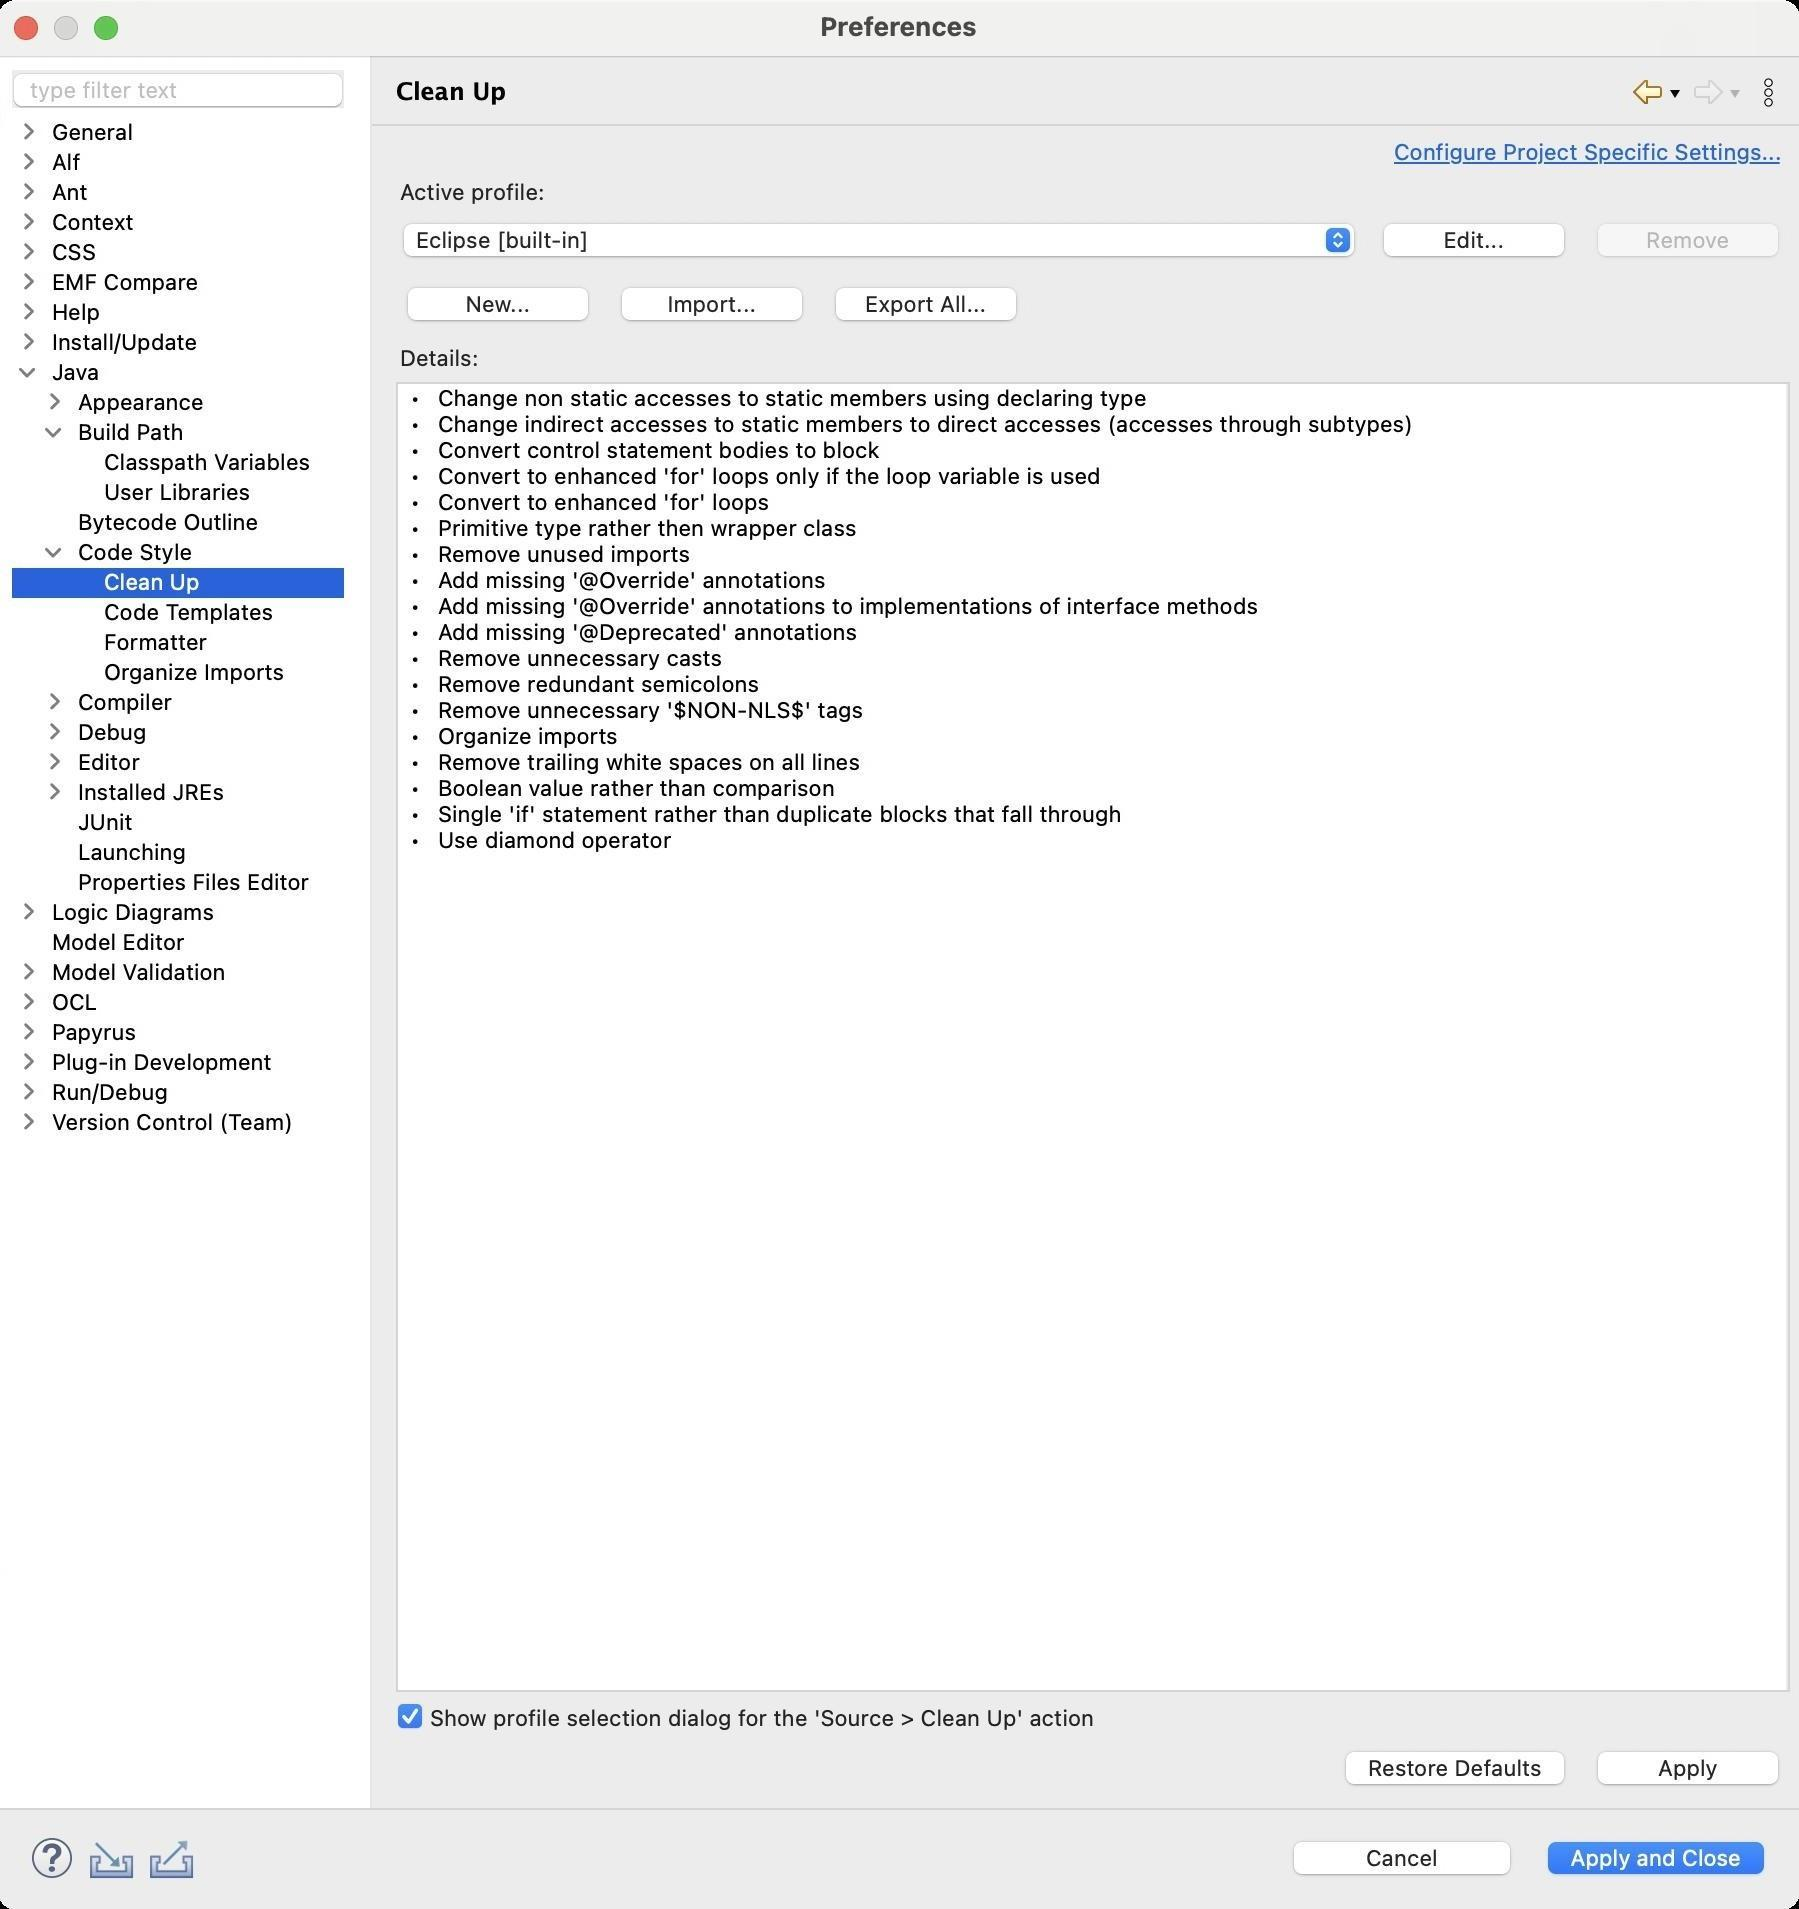
Accessibility tree:
{"name": "Preferences", "role": "AXWindow", "description": null, "role_description": "standard window", "value": null, "position": "480.00;95.00", "size": "901;955", "children": [{"name": "Apply_and_Close", "role": "AXButton", "description": null, "role_description": "button", "value": null, "position": "769.00;917.00", "size": "120;27", "children": []}, {"name": "Cancel", "role": "AXButton", "description": null, "role_description": "button", "value": null, "position": "642.00;917.00", "size": "120;27", "children": []}, {"name": null, "role": "AXToolbar", "description": null, "role_description": "toolbar", "value": null, "position": "12.00;915.00", "size": "90;30", "children": [{"name": "Help", "role": "AXCheckBox", "description": null, "role_description": "checkbox", "value": 0, "position": "12.00;915.00", "size": "30;30", "children": []}, {"name": "Import", "role": "AXButton", "description": null, "role_description": "button", "value": null, "position": "42.00;915.00", "size": "30;30", "children": []}, {"name": "Export", "role": "AXButton", "description": null, "role_description": "button", "value": null, "position": "72.00;915.00", "size": "30;30", "children": []}]}, {"name": null, "role": "AXScrollArea", "description": null, "role_description": "scroll area", "value": null, "position": "199.00;69.00", "size": "697;830", "children": [{"name": "Apply", "role": "AXButton", "description": null, "role_description": "button", "value": null, "position": "794.00;872.00", "size": "102;27", "children": []}, {"name": "Restore_Defaults", "role": "AXButton", "description": null, "role_description": "button", "value": null, "position": "668.00;872.00", "size": "121;27", "children": []}, {"name": "Show_profile_selection_dialog_for_the_'Source_>_Clean_Up'_action", "role": "AXCheckBox", "description": null, "role_description": "checkbox", "value": 1, "position": "199.00;851.00", "size": "697;16", "children": []}, {"name": null, "role": "AXScrollArea", "description": null, "role_description": "scroll area", "value": null, "position": "199.00;191.00", "size": "697;655", "children": [{"name": null, "role": "AXTextArea", "description": "", "role_description": "text entry area", "value": "Change non static accesses to static members using declaring type\nChange indirect accesses to static members to direct accesses (accesses through subtypes)\nConvert control statement bodies to block\nConvert to enhanced 'for' loops only if the loop variable is used\nConvert to enhanced 'for' loops\nPrimitive type rather then wrapper class\nRemove unused imports\nAdd missing '@Override' annotations\nAdd missing '@Override' annotations to implementations of interface methods\nAdd missing '@Deprecated' annotations\nRemove unnecessary casts\nRemove redundant semicolons\nRemove unnecessary '$NON-NLS$' tags\nOrganize imports\nRemove trailing white spaces on all lines\nBoolean value rather than comparison\nSingle 'if' statement rather than duplicate blocks that fall through\nUse diamond operator", "position": "200.00;192.00", "size": "694;653", "children": []}, {"name": null, "role": "AXScrollBar", "description": null, "role_description": "scroll bar", "value": 1.0, "position": "200.00;829.00", "size": "695;16", "children": []}, {"name": null, "role": "AXScrollBar", "description": null, "role_description": "scroll bar", "value": 1.0, "position": "879.00;192.00", "size": "16;653", "children": []}]}, {"name": null, "role": "AXStaticText", "description": null, "role_description": "text", "value": "Details:", "position": "199.00;172.00", "size": "697;14", "children": []}, {"name": null, "role": "AXStaticText", "description": null, "role_description": "text", "value": "", "position": "687.00;146.00", "size": "209;14", "children": []}, {"name": "Export_All...", "role": "AXButton", "description": null, "role_description": "button", "value": null, "position": "413.00;140.00", "size": "102;27", "children": []}, {"name": "Import...", "role": "AXButton", "description": null, "role_description": "button", "value": null, "position": "306.00;140.00", "size": "102;27", "children": []}, {"name": "New...", "role": "AXButton", "description": null, "role_description": "button", "value": null, "position": "199.00;140.00", "size": "102;27", "children": []}, {"name": "Remove", "role": "AXButton", "description": null, "role_description": "button", "value": null, "position": "794.00;108.00", "size": "102;27", "children": []}, {"name": "Edit...", "role": "AXButton", "description": null, "role_description": "button", "value": null, "position": "687.00;108.00", "size": "102;27", "children": []}, {"name": null, "role": "AXPopUpButton", "description": null, "role_description": "pop up button", "value": "Eclipse [built-in]", "position": "199.00;110.00", "size": "483;22", "children": []}, {"name": null, "role": "AXStaticText", "description": null, "role_description": "text", "value": "Active profile:", "position": "199.00;89.00", "size": "697;14", "children": []}, {"name": null, "role": "AXScrollArea", "description": null, "role_description": "scroll area", "value": null, "position": "696.00;69.00", "size": "200;15", "children": [{"name": null, "role": "AXTextArea", "description": null, "role_description": "text entry area", "value": "Configure Project Specific Settings...", "position": "696.00;69.00", "size": "200;15", "children": [{"name": "Configure_Project_Specific_Settings...", "role": "AXLink", "description": null, "role_description": "hyperlink", "value": null, "position": "698.00;69.00", "size": "194;13", "children": []}]}]}]}, {"name": null, "role": "AXToolbar", "description": "", "role_description": "toolbar", "value": null, "position": "814.00;35.00", "size": "82;22", "children": [{"name": "Back_to_Code_Style", "role": "AXMenuButton", "description": null, "role_description": "menu button", "value": null, "position": "814.00;35.00", "size": "22;22", "children": []}, {"name": "Forward", "role": "AXMenuButton", "description": null, "role_description": "menu button", "value": null, "position": "844.00;35.00", "size": "22;22", "children": []}, {"name": "Additional_Dialog_Actions", "role": "AXButton", "description": null, "role_description": "button", "value": null, "position": "874.00;35.00", "size": "22;22", "children": []}]}, {"name": null, "role": "AXStaticText", "description": "", "role_description": "text", "value": "Clean Up", "position": "196.00;35.00", "size": "611;21", "children": []}, {"name": null, "role": "AXSplitter", "description": null, "role_description": "splitter", "value": 180, "position": "180.00;28.00", "size": "5;876", "children": []}, {"name": null, "role": "AXScrollArea", "description": null, "role_description": "scroll area", "value": null, "position": "7.00;59.00", "size": "166;845", "children": [{"name": null, "role": "AXOutline", "description": null, "role_description": "outline", "value": null, "position": "7.00;59.00", "size": "166;845", "children": [{"name": null, "role": "AXRow", "description": null, "role_description": "outline row", "value": null, "position": "7.00;59.00", "size": "166;15", "children": [{"name": null, "role": "AXGroup", "description": null, "role_description": "group", "value": null, "position": "7.00;59.00", "size": "150;15", "children": [{"name": null, "role": "AXDisclosureTriangle", "description": null, "role_description": "disclosure triangle", "value": 0, "position": "9.00;59.00", "size": "12;14", "children": []}, {"name": null, "role": "AXStaticText", "description": null, "role_description": "text", "value": "General", "position": "25.00;59.00", "size": "131;14", "children": []}]}]}, {"name": null, "role": "AXRow", "description": null, "role_description": "outline row", "value": null, "position": "7.00;74.00", "size": "166;15", "children": [{"name": null, "role": "AXGroup", "description": null, "role_description": "group", "value": null, "position": "7.00;74.00", "size": "150;15", "children": [{"name": null, "role": "AXDisclosureTriangle", "description": null, "role_description": "disclosure triangle", "value": 0, "position": "9.00;74.00", "size": "12;14", "children": []}, {"name": null, "role": "AXStaticText", "description": null, "role_description": "text", "value": "Alf", "position": "25.00;74.00", "size": "131;14", "children": []}]}]}, {"name": null, "role": "AXRow", "description": null, "role_description": "outline row", "value": null, "position": "7.00;89.00", "size": "166;15", "children": [{"name": null, "role": "AXGroup", "description": null, "role_description": "group", "value": null, "position": "7.00;89.00", "size": "150;15", "children": [{"name": null, "role": "AXDisclosureTriangle", "description": null, "role_description": "disclosure triangle", "value": 0, "position": "9.00;89.00", "size": "12;14", "children": []}, {"name": null, "role": "AXStaticText", "description": null, "role_description": "text", "value": "Ant", "position": "25.00;89.00", "size": "131;14", "children": []}]}]}, {"name": null, "role": "AXRow", "description": null, "role_description": "outline row", "value": null, "position": "7.00;104.00", "size": "166;15", "children": [{"name": null, "role": "AXGroup", "description": null, "role_description": "group", "value": null, "position": "7.00;104.00", "size": "150;15", "children": [{"name": null, "role": "AXDisclosureTriangle", "description": null, "role_description": "disclosure triangle", "value": 0, "position": "9.00;104.00", "size": "12;14", "children": []}, {"name": null, "role": "AXStaticText", "description": null, "role_description": "text", "value": "Context", "position": "25.00;104.00", "size": "131;14", "children": []}]}]}, {"name": null, "role": "AXRow", "description": null, "role_description": "outline row", "value": null, "position": "7.00;119.00", "size": "166;15", "children": [{"name": null, "role": "AXGroup", "description": null, "role_description": "group", "value": null, "position": "7.00;119.00", "size": "150;15", "children": [{"name": null, "role": "AXDisclosureTriangle", "description": null, "role_description": "disclosure triangle", "value": 0, "position": "9.00;119.00", "size": "12;14", "children": []}, {"name": null, "role": "AXStaticText", "description": null, "role_description": "text", "value": "CSS", "position": "25.00;119.00", "size": "131;14", "children": []}]}]}, {"name": null, "role": "AXRow", "description": null, "role_description": "outline row", "value": null, "position": "7.00;134.00", "size": "166;15", "children": [{"name": null, "role": "AXGroup", "description": null, "role_description": "group", "value": null, "position": "7.00;134.00", "size": "150;15", "children": [{"name": null, "role": "AXDisclosureTriangle", "description": null, "role_description": "disclosure triangle", "value": 0, "position": "9.00;134.00", "size": "12;14", "children": []}, {"name": null, "role": "AXStaticText", "description": null, "role_description": "text", "value": "EMF Compare", "position": "25.00;134.00", "size": "131;14", "children": []}]}]}, {"name": null, "role": "AXRow", "description": null, "role_description": "outline row", "value": null, "position": "7.00;149.00", "size": "166;15", "children": [{"name": null, "role": "AXGroup", "description": null, "role_description": "group", "value": null, "position": "7.00;149.00", "size": "150;15", "children": [{"name": null, "role": "AXDisclosureTriangle", "description": null, "role_description": "disclosure triangle", "value": 0, "position": "9.00;149.00", "size": "12;14", "children": []}, {"name": null, "role": "AXStaticText", "description": null, "role_description": "text", "value": "Help", "position": "25.00;149.00", "size": "131;14", "children": []}]}]}, {"name": null, "role": "AXRow", "description": null, "role_description": "outline row", "value": null, "position": "7.00;164.00", "size": "166;15", "children": [{"name": null, "role": "AXGroup", "description": null, "role_description": "group", "value": null, "position": "7.00;164.00", "size": "150;15", "children": [{"name": null, "role": "AXDisclosureTriangle", "description": null, "role_description": "disclosure triangle", "value": 0, "position": "9.00;164.00", "size": "12;14", "children": []}, {"name": null, "role": "AXStaticText", "description": null, "role_description": "text", "value": "Install/Update", "position": "25.00;164.00", "size": "131;14", "children": []}]}]}, {"name": null, "role": "AXRow", "description": null, "role_description": "outline row", "value": null, "position": "7.00;179.00", "size": "166;15", "children": [{"name": null, "role": "AXGroup", "description": null, "role_description": "group", "value": null, "position": "7.00;179.00", "size": "150;15", "children": [{"name": null, "role": "AXDisclosureTriangle", "description": null, "role_description": "disclosure triangle", "value": 1, "position": "9.00;179.00", "size": "12;14", "children": []}, {"name": null, "role": "AXStaticText", "description": null, "role_description": "text", "value": "Java", "position": "25.00;179.00", "size": "131;14", "children": []}]}]}, {"name": null, "role": "AXRow", "description": null, "role_description": "outline row", "value": null, "position": "7.00;194.00", "size": "166;15", "children": [{"name": null, "role": "AXGroup", "description": null, "role_description": "group", "value": null, "position": "7.00;194.00", "size": "150;15", "children": [{"name": null, "role": "AXDisclosureTriangle", "description": null, "role_description": "disclosure triangle", "value": 0, "position": "22.00;194.00", "size": "12;14", "children": []}, {"name": null, "role": "AXStaticText", "description": null, "role_description": "text", "value": "Appearance", "position": "38.00;194.00", "size": "118;14", "children": []}]}]}, {"name": null, "role": "AXRow", "description": null, "role_description": "outline row", "value": null, "position": "7.00;209.00", "size": "166;15", "children": [{"name": null, "role": "AXGroup", "description": null, "role_description": "group", "value": null, "position": "7.00;209.00", "size": "150;15", "children": [{"name": null, "role": "AXDisclosureTriangle", "description": null, "role_description": "disclosure triangle", "value": 1, "position": "22.00;209.00", "size": "12;14", "children": []}, {"name": null, "role": "AXStaticText", "description": null, "role_description": "text", "value": "Build Path", "position": "38.00;209.00", "size": "118;14", "children": []}]}]}, {"name": null, "role": "AXRow", "description": null, "role_description": "outline row", "value": null, "position": "7.00;224.00", "size": "166;15", "children": [{"name": null, "role": "AXStaticText", "description": null, "role_description": "text", "value": "Classpath Variables", "position": "51.00;224.00", "size": "105;14", "children": []}]}, {"name": null, "role": "AXRow", "description": null, "role_description": "outline row", "value": null, "position": "7.00;239.00", "size": "166;15", "children": [{"name": null, "role": "AXStaticText", "description": null, "role_description": "text", "value": "User Libraries", "position": "51.00;239.00", "size": "105;14", "children": []}]}, {"name": null, "role": "AXRow", "description": null, "role_description": "outline row", "value": null, "position": "7.00;254.00", "size": "166;15", "children": [{"name": null, "role": "AXStaticText", "description": null, "role_description": "text", "value": "Bytecode Outline", "position": "38.00;254.00", "size": "118;14", "children": []}]}, {"name": null, "role": "AXRow", "description": null, "role_description": "outline row", "value": null, "position": "7.00;269.00", "size": "166;15", "children": [{"name": null, "role": "AXGroup", "description": null, "role_description": "group", "value": null, "position": "7.00;269.00", "size": "150;15", "children": [{"name": null, "role": "AXDisclosureTriangle", "description": null, "role_description": "disclosure triangle", "value": 1, "position": "22.00;269.00", "size": "12;14", "children": []}, {"name": null, "role": "AXStaticText", "description": null, "role_description": "text", "value": "Code Style", "position": "38.00;269.00", "size": "118;14", "children": []}]}]}, {"name": null, "role": "AXRow", "description": null, "role_description": "outline row", "value": null, "position": "7.00;284.00", "size": "166;15", "children": [{"name": null, "role": "AXStaticText", "description": null, "role_description": "text", "value": "Clean Up", "position": "51.00;284.00", "size": "105;14", "children": []}]}, {"name": null, "role": "AXRow", "description": null, "role_description": "outline row", "value": null, "position": "7.00;299.00", "size": "166;15", "children": [{"name": null, "role": "AXStaticText", "description": null, "role_description": "text", "value": "Code Templates", "position": "51.00;299.00", "size": "105;14", "children": []}]}, {"name": null, "role": "AXRow", "description": null, "role_description": "outline row", "value": null, "position": "7.00;314.00", "size": "166;15", "children": [{"name": null, "role": "AXStaticText", "description": null, "role_description": "text", "value": "Formatter", "position": "51.00;314.00", "size": "105;14", "children": []}]}, {"name": null, "role": "AXRow", "description": null, "role_description": "outline row", "value": null, "position": "7.00;329.00", "size": "166;15", "children": [{"name": null, "role": "AXStaticText", "description": null, "role_description": "text", "value": "Organize Imports", "position": "51.00;329.00", "size": "105;14", "children": []}]}, {"name": null, "role": "AXRow", "description": null, "role_description": "outline row", "value": null, "position": "7.00;344.00", "size": "166;15", "children": [{"name": null, "role": "AXGroup", "description": null, "role_description": "group", "value": null, "position": "7.00;344.00", "size": "150;15", "children": [{"name": null, "role": "AXDisclosureTriangle", "description": null, "role_description": "disclosure triangle", "value": 0, "position": "22.00;344.00", "size": "12;14", "children": []}, {"name": null, "role": "AXStaticText", "description": null, "role_description": "text", "value": "Compiler", "position": "38.00;344.00", "size": "118;14", "children": []}]}]}, {"name": null, "role": "AXRow", "description": null, "role_description": "outline row", "value": null, "position": "7.00;359.00", "size": "166;15", "children": [{"name": null, "role": "AXGroup", "description": null, "role_description": "group", "value": null, "position": "7.00;359.00", "size": "150;15", "children": [{"name": null, "role": "AXDisclosureTriangle", "description": null, "role_description": "disclosure triangle", "value": 0, "position": "22.00;359.00", "size": "12;14", "children": []}, {"name": null, "role": "AXStaticText", "description": null, "role_description": "text", "value": "Debug", "position": "38.00;359.00", "size": "118;14", "children": []}]}]}, {"name": null, "role": "AXRow", "description": null, "role_description": "outline row", "value": null, "position": "7.00;374.00", "size": "166;15", "children": [{"name": null, "role": "AXGroup", "description": null, "role_description": "group", "value": null, "position": "7.00;374.00", "size": "150;15", "children": [{"name": null, "role": "AXDisclosureTriangle", "description": null, "role_description": "disclosure triangle", "value": 0, "position": "22.00;374.00", "size": "12;14", "children": []}, {"name": null, "role": "AXStaticText", "description": null, "role_description": "text", "value": "Editor", "position": "38.00;374.00", "size": "118;14", "children": []}]}]}, {"name": null, "role": "AXRow", "description": null, "role_description": "outline row", "value": null, "position": "7.00;389.00", "size": "166;15", "children": [{"name": null, "role": "AXGroup", "description": null, "role_description": "group", "value": null, "position": "7.00;389.00", "size": "150;15", "children": [{"name": null, "role": "AXDisclosureTriangle", "description": null, "role_description": "disclosure triangle", "value": 0, "position": "22.00;389.00", "size": "12;14", "children": []}, {"name": null, "role": "AXStaticText", "description": null, "role_description": "text", "value": "Installed JREs", "position": "38.00;389.00", "size": "118;14", "children": []}]}]}, {"name": null, "role": "AXRow", "description": null, "role_description": "outline row", "value": null, "position": "7.00;404.00", "size": "166;15", "children": [{"name": null, "role": "AXStaticText", "description": null, "role_description": "text", "value": "JUnit", "position": "38.00;404.00", "size": "118;14", "children": []}]}, {"name": null, "role": "AXRow", "description": null, "role_description": "outline row", "value": null, "position": "7.00;419.00", "size": "166;15", "children": [{"name": null, "role": "AXStaticText", "description": null, "role_description": "text", "value": "Launching", "position": "38.00;419.00", "size": "118;14", "children": []}]}, {"name": null, "role": "AXRow", "description": null, "role_description": "outline row", "value": null, "position": "7.00;434.00", "size": "166;15", "children": [{"name": null, "role": "AXStaticText", "description": null, "role_description": "text", "value": "Properties Files Editor", "position": "38.00;434.00", "size": "118;14", "children": []}]}, {"name": null, "role": "AXRow", "description": null, "role_description": "outline row", "value": null, "position": "7.00;449.00", "size": "166;15", "children": [{"name": null, "role": "AXGroup", "description": null, "role_description": "group", "value": null, "position": "7.00;449.00", "size": "150;15", "children": [{"name": null, "role": "AXDisclosureTriangle", "description": null, "role_description": "disclosure triangle", "value": 0, "position": "9.00;449.00", "size": "12;14", "children": []}, {"name": null, "role": "AXStaticText", "description": null, "role_description": "text", "value": "Logic Diagrams", "position": "25.00;449.00", "size": "131;14", "children": []}]}]}, {"name": null, "role": "AXRow", "description": null, "role_description": "outline row", "value": null, "position": "7.00;464.00", "size": "166;15", "children": [{"name": null, "role": "AXStaticText", "description": null, "role_description": "text", "value": "Model Editor", "position": "25.00;464.00", "size": "131;14", "children": []}]}, {"name": null, "role": "AXRow", "description": null, "role_description": "outline row", "value": null, "position": "7.00;479.00", "size": "166;15", "children": [{"name": null, "role": "AXGroup", "description": null, "role_description": "group", "value": null, "position": "7.00;479.00", "size": "150;15", "children": [{"name": null, "role": "AXDisclosureTriangle", "description": null, "role_description": "disclosure triangle", "value": 0, "position": "9.00;479.00", "size": "12;14", "children": []}, {"name": null, "role": "AXStaticText", "description": null, "role_description": "text", "value": "Model Validation", "position": "25.00;479.00", "size": "131;14", "children": []}]}]}, {"name": null, "role": "AXRow", "description": null, "role_description": "outline row", "value": null, "position": "7.00;494.00", "size": "166;15", "children": [{"name": null, "role": "AXGroup", "description": null, "role_description": "group", "value": null, "position": "7.00;494.00", "size": "150;15", "children": [{"name": null, "role": "AXDisclosureTriangle", "description": null, "role_description": "disclosure triangle", "value": 0, "position": "9.00;494.00", "size": "12;14", "children": []}, {"name": null, "role": "AXStaticText", "description": null, "role_description": "text", "value": "OCL", "position": "25.00;494.00", "size": "131;14", "children": []}]}]}, {"name": null, "role": "AXRow", "description": null, "role_description": "outline row", "value": null, "position": "7.00;509.00", "size": "166;15", "children": [{"name": null, "role": "AXGroup", "description": null, "role_description": "group", "value": null, "position": "7.00;509.00", "size": "150;15", "children": [{"name": null, "role": "AXDisclosureTriangle", "description": null, "role_description": "disclosure triangle", "value": 0, "position": "9.00;509.00", "size": "12;14", "children": []}, {"name": null, "role": "AXStaticText", "description": null, "role_description": "text", "value": "Papyrus", "position": "25.00;509.00", "size": "131;14", "children": []}]}]}, {"name": null, "role": "AXRow", "description": null, "role_description": "outline row", "value": null, "position": "7.00;524.00", "size": "166;15", "children": [{"name": null, "role": "AXGroup", "description": null, "role_description": "group", "value": null, "position": "7.00;524.00", "size": "150;15", "children": [{"name": null, "role": "AXDisclosureTriangle", "description": null, "role_description": "disclosure triangle", "value": 0, "position": "9.00;524.00", "size": "12;14", "children": []}, {"name": null, "role": "AXStaticText", "description": null, "role_description": "text", "value": "Plug-in Development", "position": "25.00;524.00", "size": "131;14", "children": []}]}]}, {"name": null, "role": "AXRow", "description": null, "role_description": "outline row", "value": null, "position": "7.00;539.00", "size": "166;15", "children": [{"name": null, "role": "AXGroup", "description": null, "role_description": "group", "value": null, "position": "7.00;539.00", "size": "150;15", "children": [{"name": null, "role": "AXDisclosureTriangle", "description": null, "role_description": "disclosure triangle", "value": 0, "position": "9.00;539.00", "size": "12;14", "children": []}, {"name": null, "role": "AXStaticText", "description": null, "role_description": "text", "value": "Run/Debug", "position": "25.00;539.00", "size": "131;14", "children": []}]}]}, {"name": null, "role": "AXRow", "description": null, "role_description": "outline row", "value": null, "position": "7.00;554.00", "size": "166;15", "children": [{"name": null, "role": "AXGroup", "description": null, "role_description": "group", "value": null, "position": "7.00;554.00", "size": "150;15", "children": [{"name": null, "role": "AXDisclosureTriangle", "description": null, "role_description": "disclosure triangle", "value": 0, "position": "9.00;554.00", "size": "12;14", "children": []}, {"name": null, "role": "AXStaticText", "description": null, "role_description": "text", "value": "Version Control (Team)", "position": "25.00;554.00", "size": "131;14", "children": []}]}]}, {"name": null, "role": "AXColumn", "description": null, "role_description": "column", "value": null, "position": "7.00;59.00", "size": "150;845", "children": []}]}]}, {"name": "type_filter_text", "role": "AXTextField", "description": null, "role_description": "search text field", "value": "", "position": "7.00;35.00", "size": "166;19", "children": []}, {"name": null, "role": "AXButton", "description": null, "role_description": "close button", "value": null, "position": "7.00;6.00", "size": "14;16", "children": []}, {"name": null, "role": "AXButton", "description": null, "role_description": "zoom button", "value": null, "position": "47.00;6.00", "size": "14;16", "children": [{"name": null, "role": "AXGroup", "description": null, "role_description": "group", "value": null, "position": "47.00;6.00", "size": "14;16", "children": [{"name": null, "role": "AXGroup", "description": null, "role_description": "group", "value": null, "position": "47.00;6.00", "size": "14;16", "children": []}]}]}, {"name": null, "role": "AXButton", "description": null, "role_description": "minimize button", "value": null, "position": "27.00;6.00", "size": "14;16", "children": []}, {"name": null, "role": "AXStaticText", "description": null, "role_description": "text", "value": "Preferences", "position": "409.00;5.00", "size": "83;16", "children": []}]}